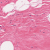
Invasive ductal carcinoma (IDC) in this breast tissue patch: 0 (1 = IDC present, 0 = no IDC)